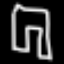
Label: pants